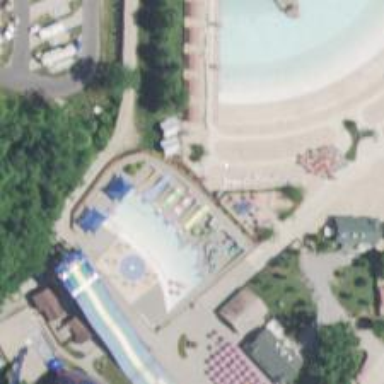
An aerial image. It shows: Water slide attraction.